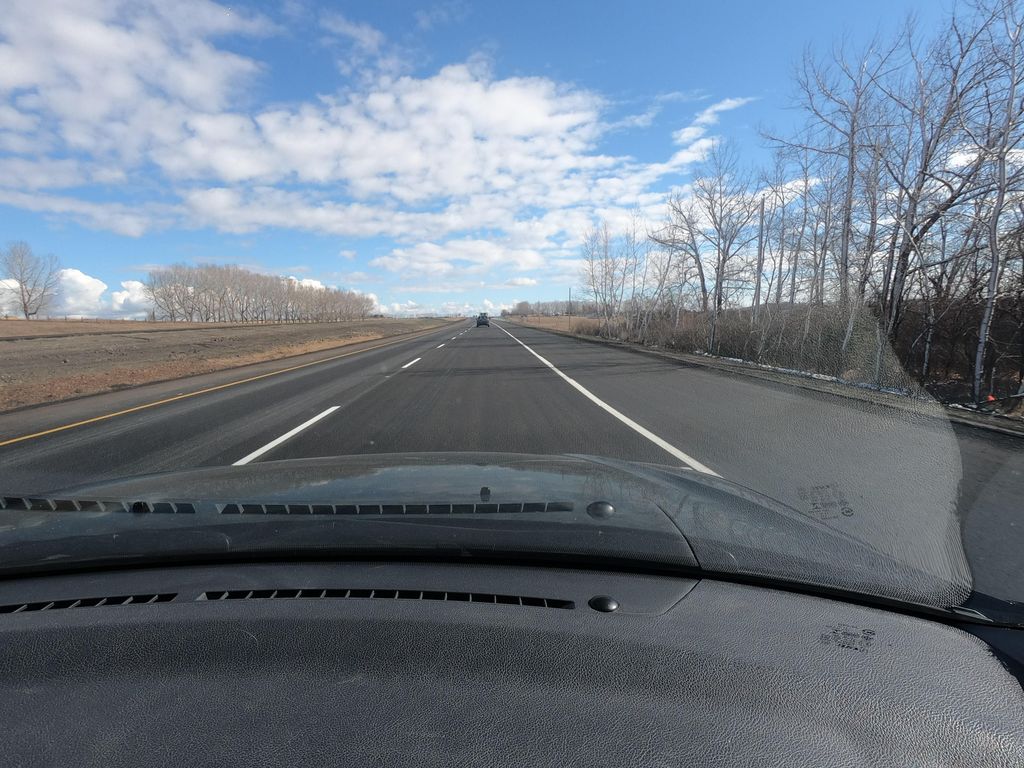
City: calgary